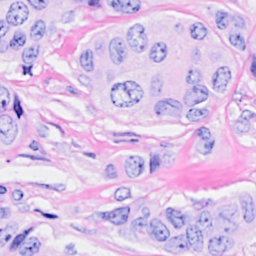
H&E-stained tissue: Breast